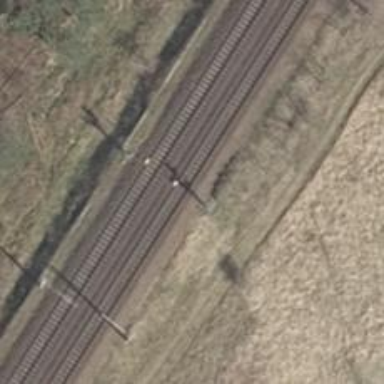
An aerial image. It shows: Light signal at railway crossing.